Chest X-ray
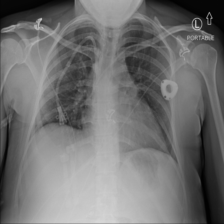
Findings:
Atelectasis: negative
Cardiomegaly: negative
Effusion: negative
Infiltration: negative
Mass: negative
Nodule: negative
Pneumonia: negative
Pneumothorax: negative
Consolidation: negative
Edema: negative
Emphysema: negative
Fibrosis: negative
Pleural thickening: negative
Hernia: negative